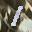
Label: 1